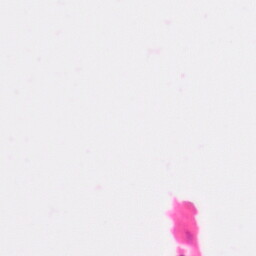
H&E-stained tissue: Colon